Field crop: maize
Growth stage: 2
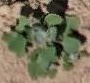
Species: chenopodium